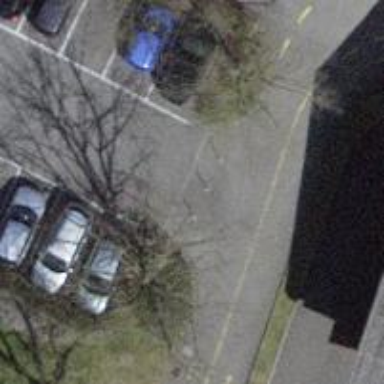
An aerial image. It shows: Bollard.